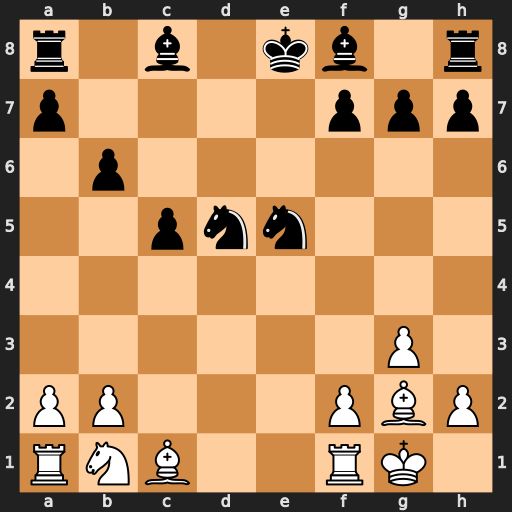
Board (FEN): r1b1kb1r/p4ppp/1p6/2pnn3/8/6P1/PP3PBP/RNB2RK1
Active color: w
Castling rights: kq
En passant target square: -
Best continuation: Bxd5 Rb8 Re1 f6 f4